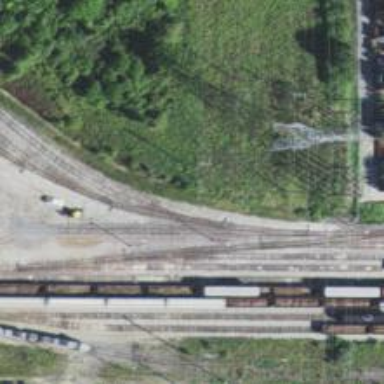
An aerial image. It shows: Rail spur service.